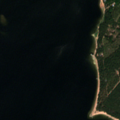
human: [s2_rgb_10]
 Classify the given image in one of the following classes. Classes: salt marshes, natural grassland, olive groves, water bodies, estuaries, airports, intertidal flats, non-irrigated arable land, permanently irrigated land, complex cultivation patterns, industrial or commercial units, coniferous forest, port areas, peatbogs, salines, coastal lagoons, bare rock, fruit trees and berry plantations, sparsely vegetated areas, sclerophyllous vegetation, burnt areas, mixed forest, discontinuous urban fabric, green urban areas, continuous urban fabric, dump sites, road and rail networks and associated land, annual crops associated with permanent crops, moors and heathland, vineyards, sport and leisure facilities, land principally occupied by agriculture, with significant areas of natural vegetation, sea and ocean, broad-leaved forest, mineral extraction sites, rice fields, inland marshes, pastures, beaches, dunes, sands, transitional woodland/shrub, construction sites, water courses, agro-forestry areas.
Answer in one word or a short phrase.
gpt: coniferous forest, mixed forest, sea and ocean